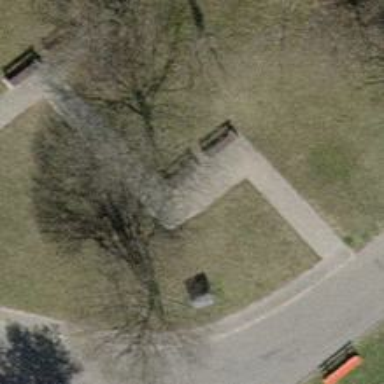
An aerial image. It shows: Brown bench in the vicinity.